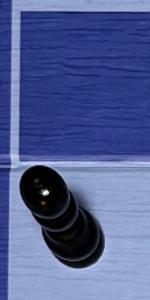
Label: Pawn_Black